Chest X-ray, PA view. Patient: 49 years old, sex M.
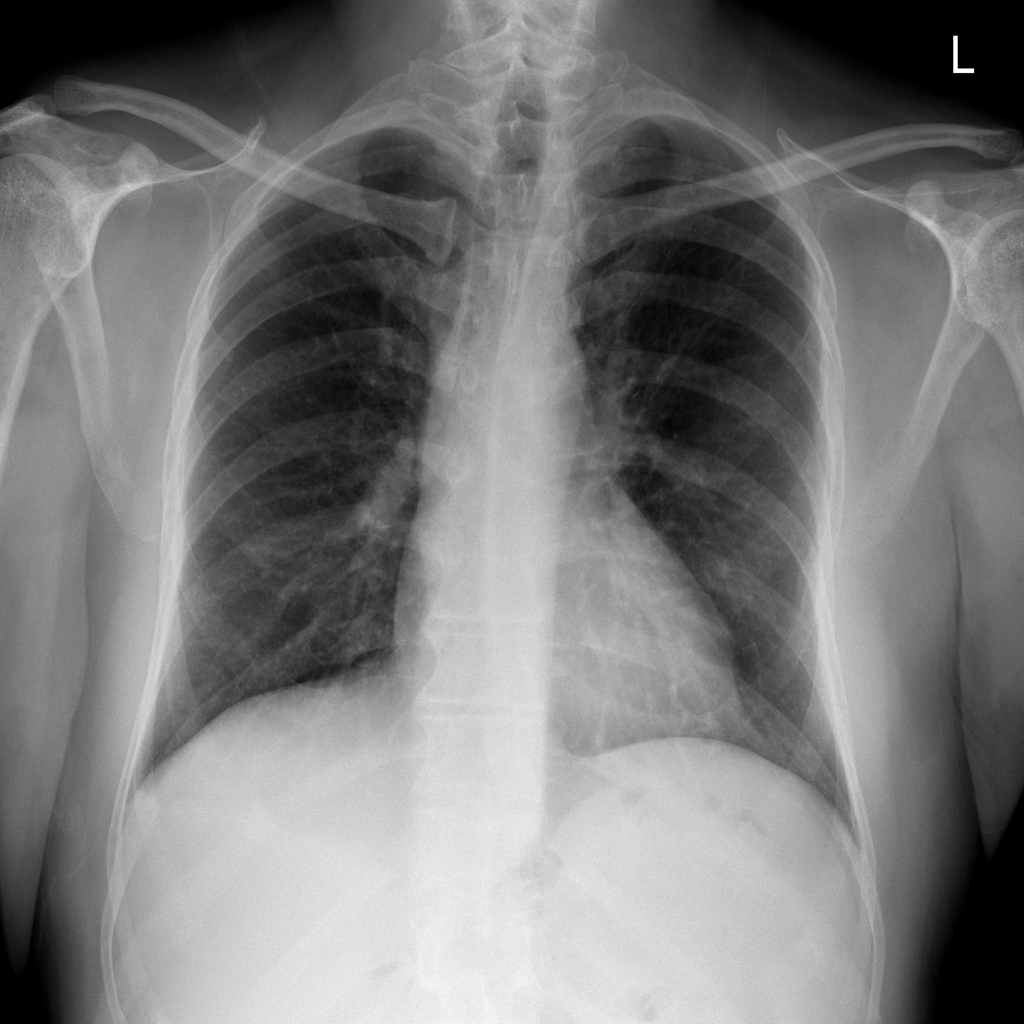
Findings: No Finding